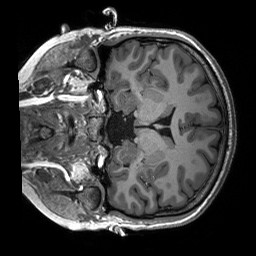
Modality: T1w
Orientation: coronal
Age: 20
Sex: female
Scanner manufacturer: siemens
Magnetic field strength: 3 T
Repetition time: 2.53 s
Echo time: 0.00227 s